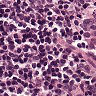
Metastatic tissue present: no